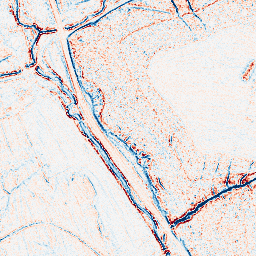
Category: edge_preserving
Decomposition family: bilateral
Decomposition parameters: d: 5
sigma_color: 25
sigma_space: 25
Upsampling method: cubic_mitchell
Upsampling parameters: scale: 4
Upsampling scale: 4